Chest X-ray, PA view. Patient: 49 years old, sex M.
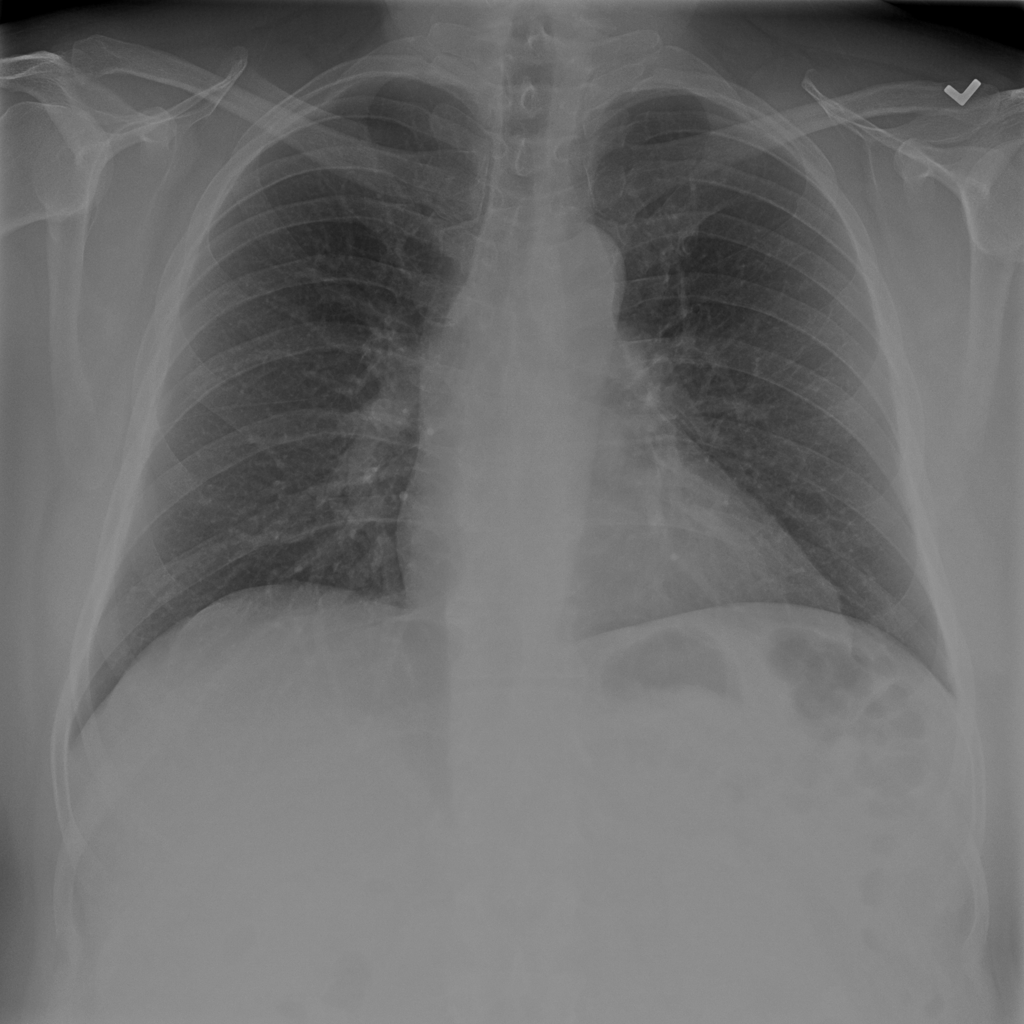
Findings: No Finding